Question: I'm having an issue in Android Studio where I have a class in the Project tab, but next to it there is a dropdown arrow and the outer class says "class".java and it drops down and inside is a normal class that looks like all the rest.

How do I get it to look normal again?
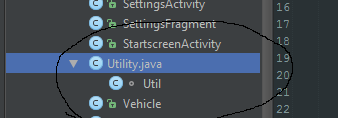
Answer: Seems like you have a Util class in your Utility.java file.
Are you able to just rename all instances of Util to Utility? Or change the filename to Util.java.